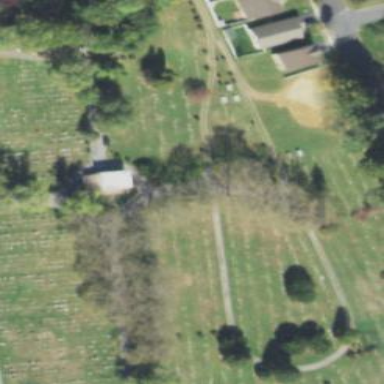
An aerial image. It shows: Cemetery.